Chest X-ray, AP view. Patient: 12 years old, sex F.
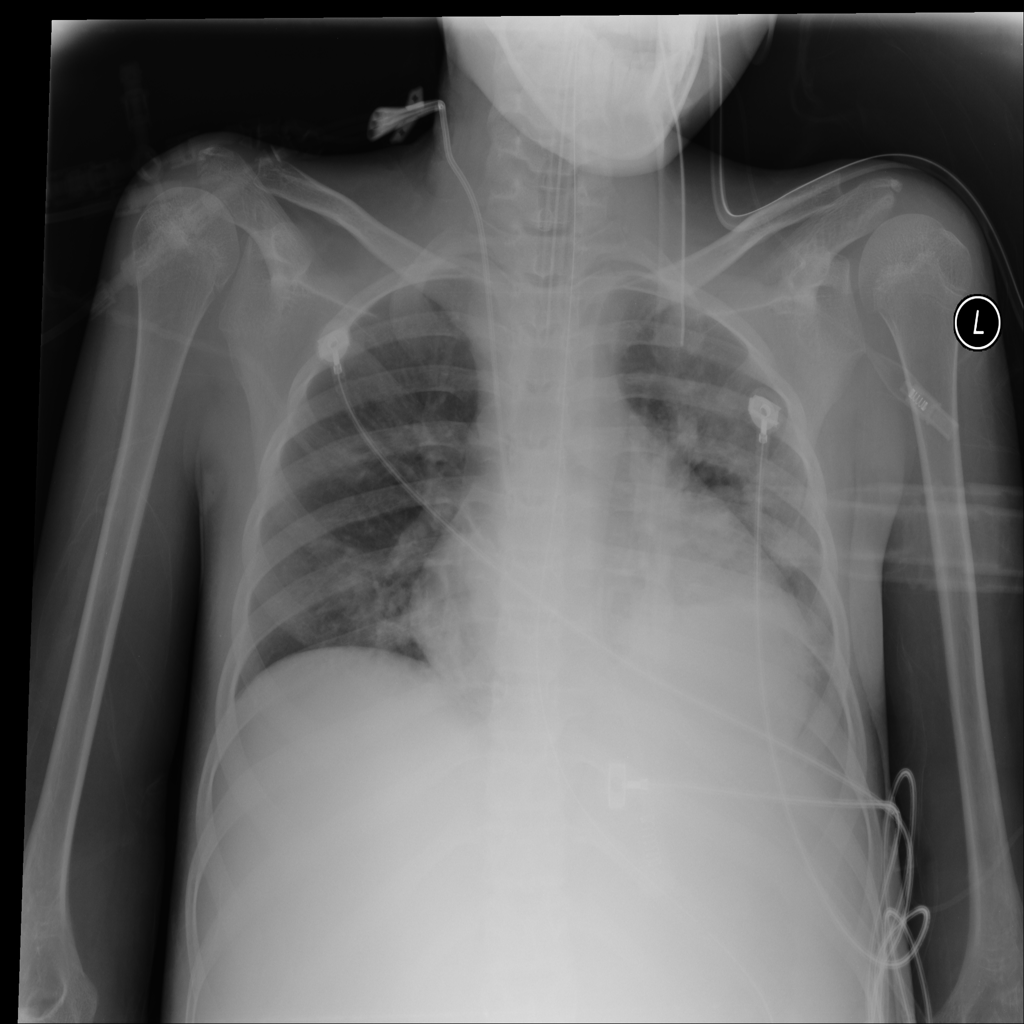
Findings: Consolidation